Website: crate-barrel
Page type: billing-address
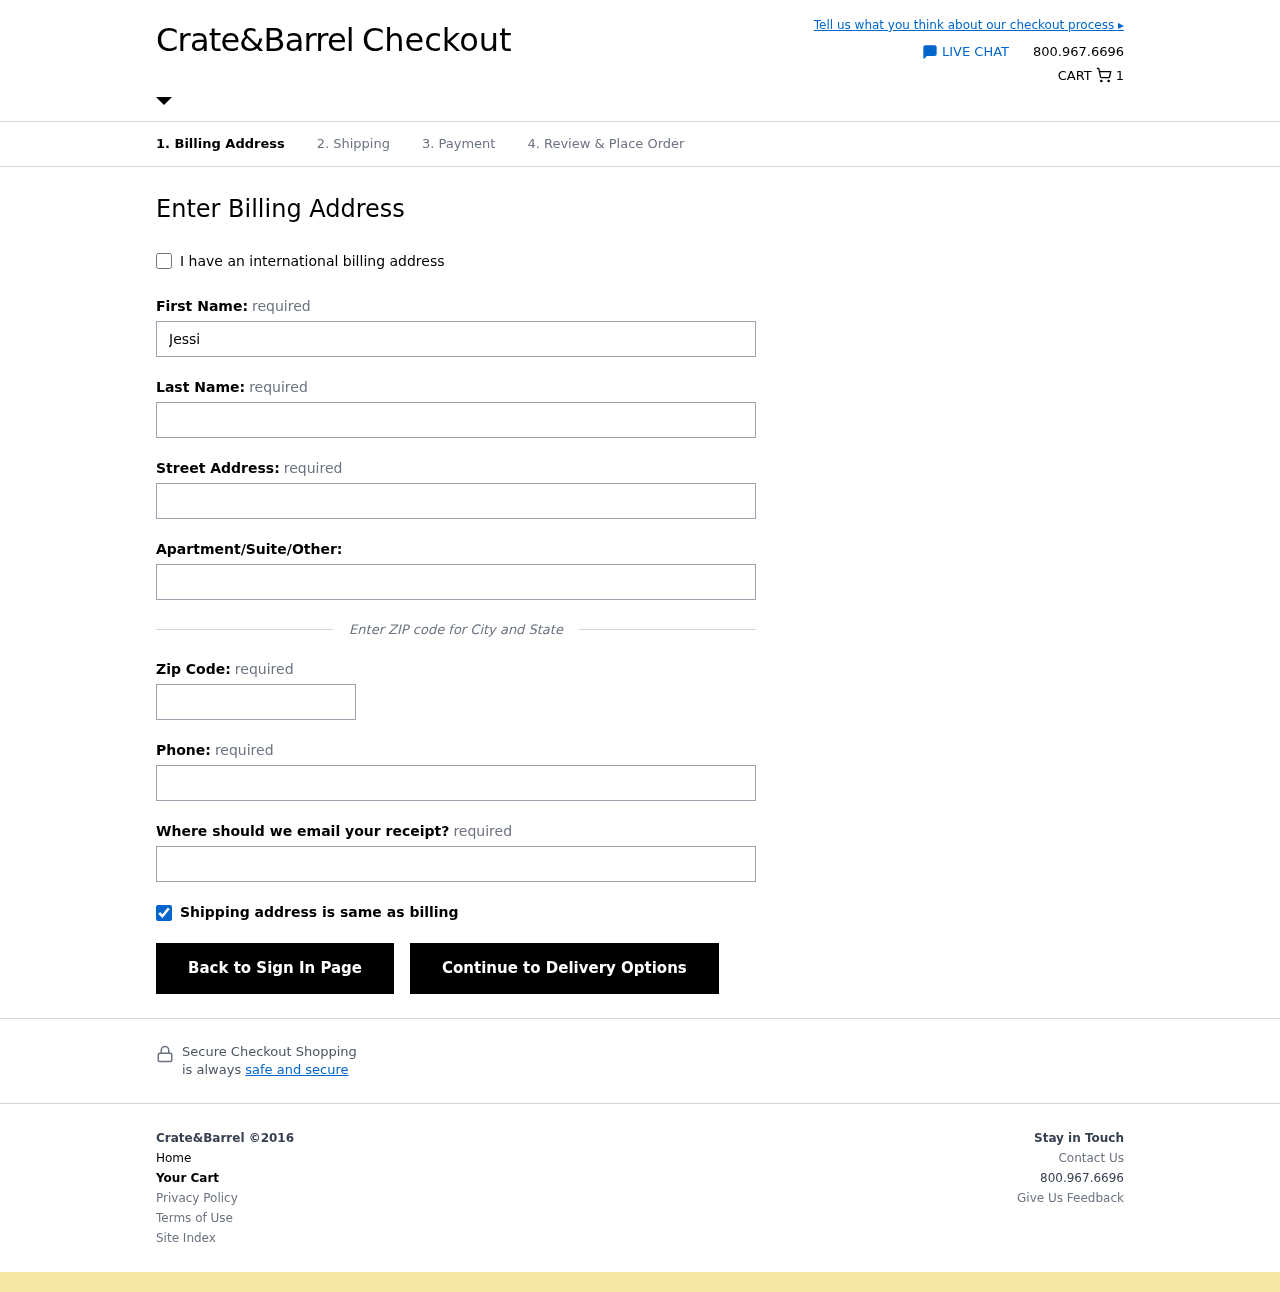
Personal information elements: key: PII_EMAIL
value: jessicawallace@gmail.com
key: PII_FIRSTNAME
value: Jessica
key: PII_LASTNAME
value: Wallace
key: PII_PHONE
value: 7292376101
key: PII_POSTCODE
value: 44656
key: PII_STREET
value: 4652 Leslie Roads Apt. 334
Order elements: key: ORDER_NUM_ITEMS
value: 1